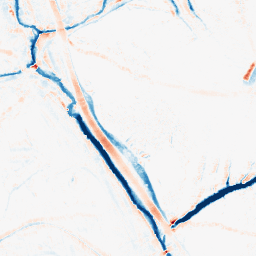
Category: morphological
Decomposition family: morphological_ellipse
Decomposition parameters: operation: average
width: 10
height: 10
Upsampling method: quadratic
Upsampling parameters: scale: 2
Upsampling scale: 2